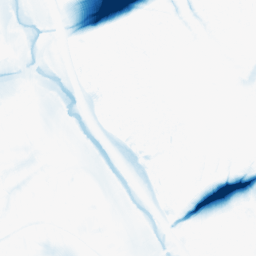
Category: morphological
Decomposition family: morphological_ellipse
Decomposition parameters: operation: closing
width: 50
height: 30
Upsampling method: sinc_blackman
Upsampling parameters: scale: 4
kernel_size: 16
Upsampling scale: 4